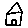
Label: house